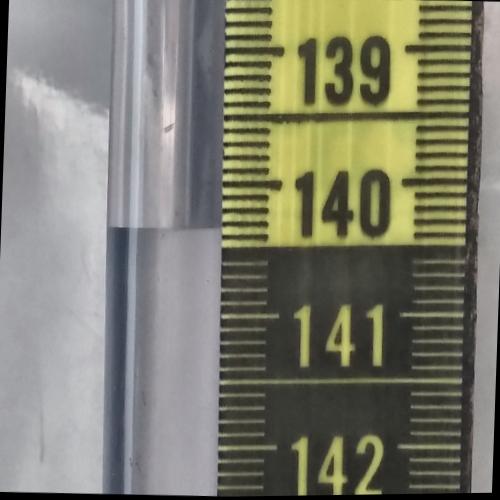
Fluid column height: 140.3 cm